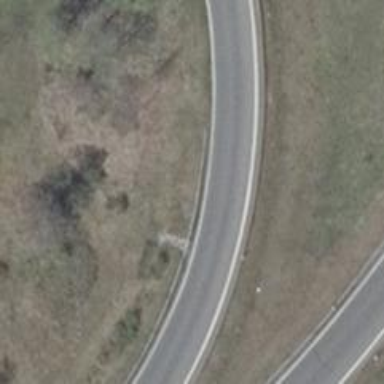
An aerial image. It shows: Asphalt motorway link.